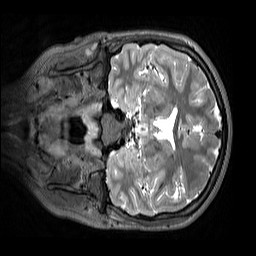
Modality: T2w
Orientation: coronal
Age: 13
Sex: female
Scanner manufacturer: siemens
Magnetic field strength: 3 T
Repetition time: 3.2 s
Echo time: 0.408 s